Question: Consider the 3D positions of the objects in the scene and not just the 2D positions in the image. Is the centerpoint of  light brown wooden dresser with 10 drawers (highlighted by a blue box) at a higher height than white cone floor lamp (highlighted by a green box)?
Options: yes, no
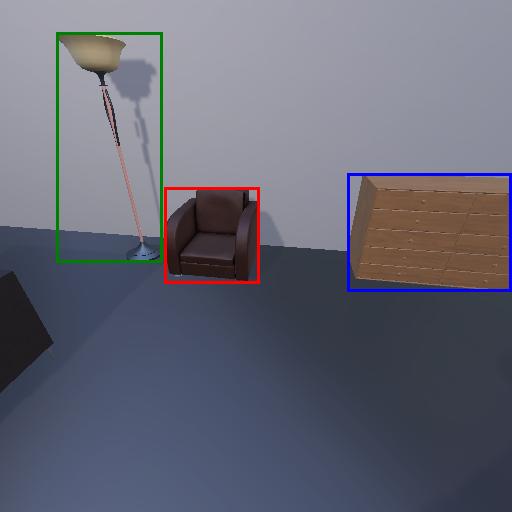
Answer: yes